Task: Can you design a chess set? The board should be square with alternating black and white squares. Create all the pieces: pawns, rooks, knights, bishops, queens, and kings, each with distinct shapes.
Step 123:
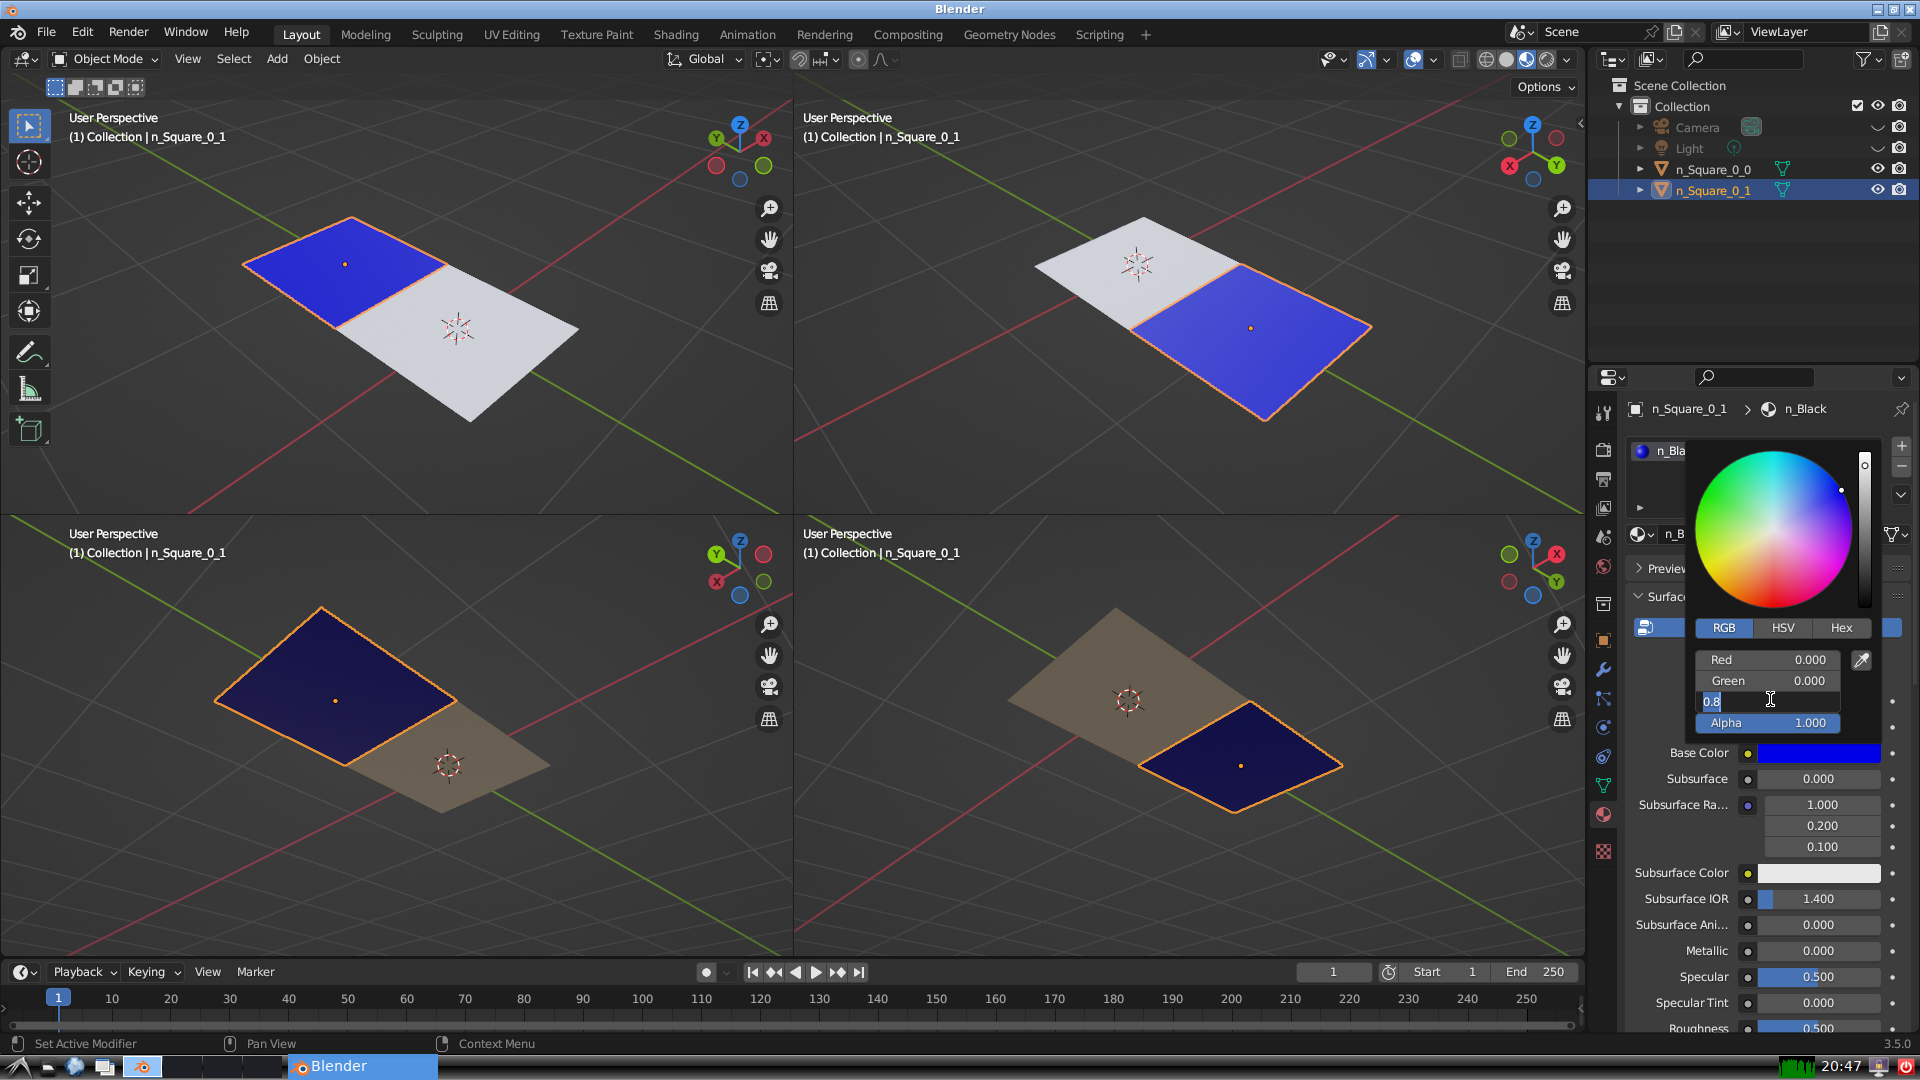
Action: input_text: 0.0